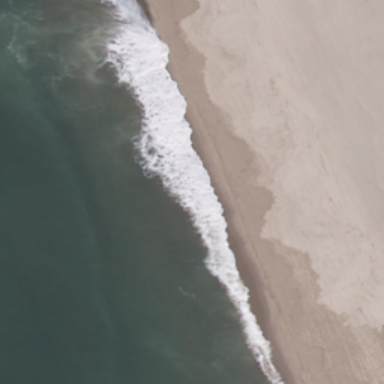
This is a beach with blue sea and white sands .